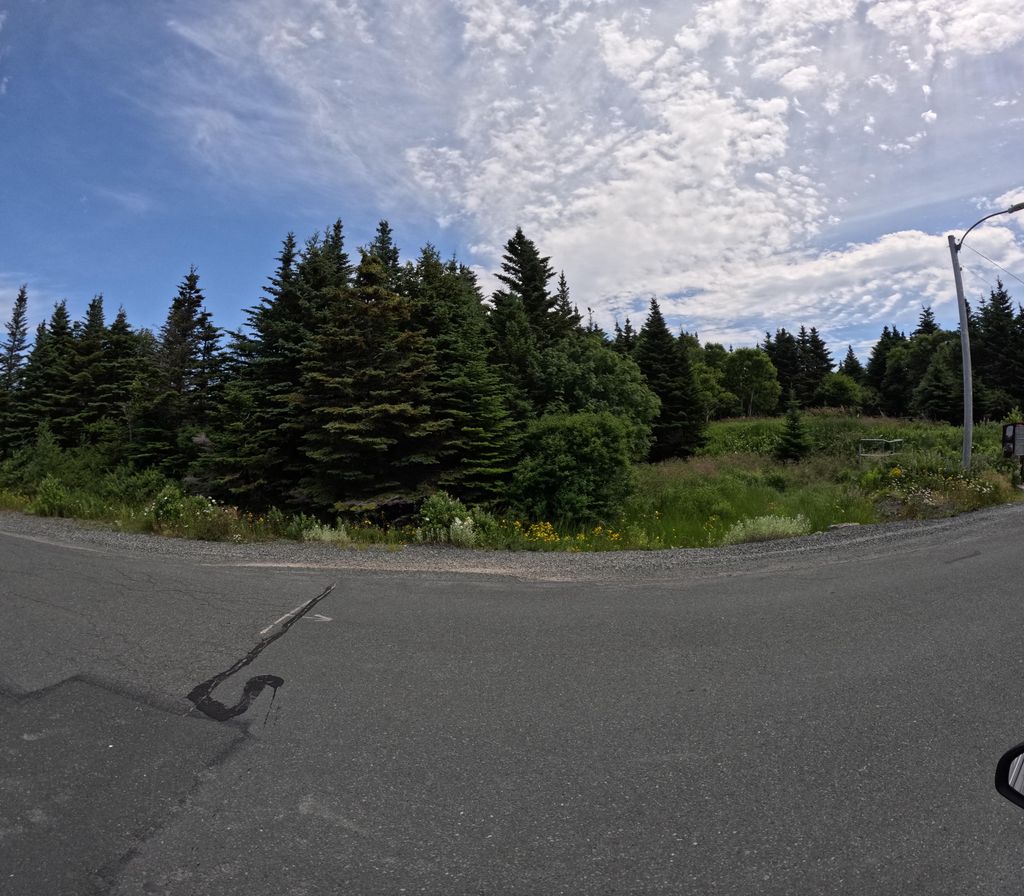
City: st_johns